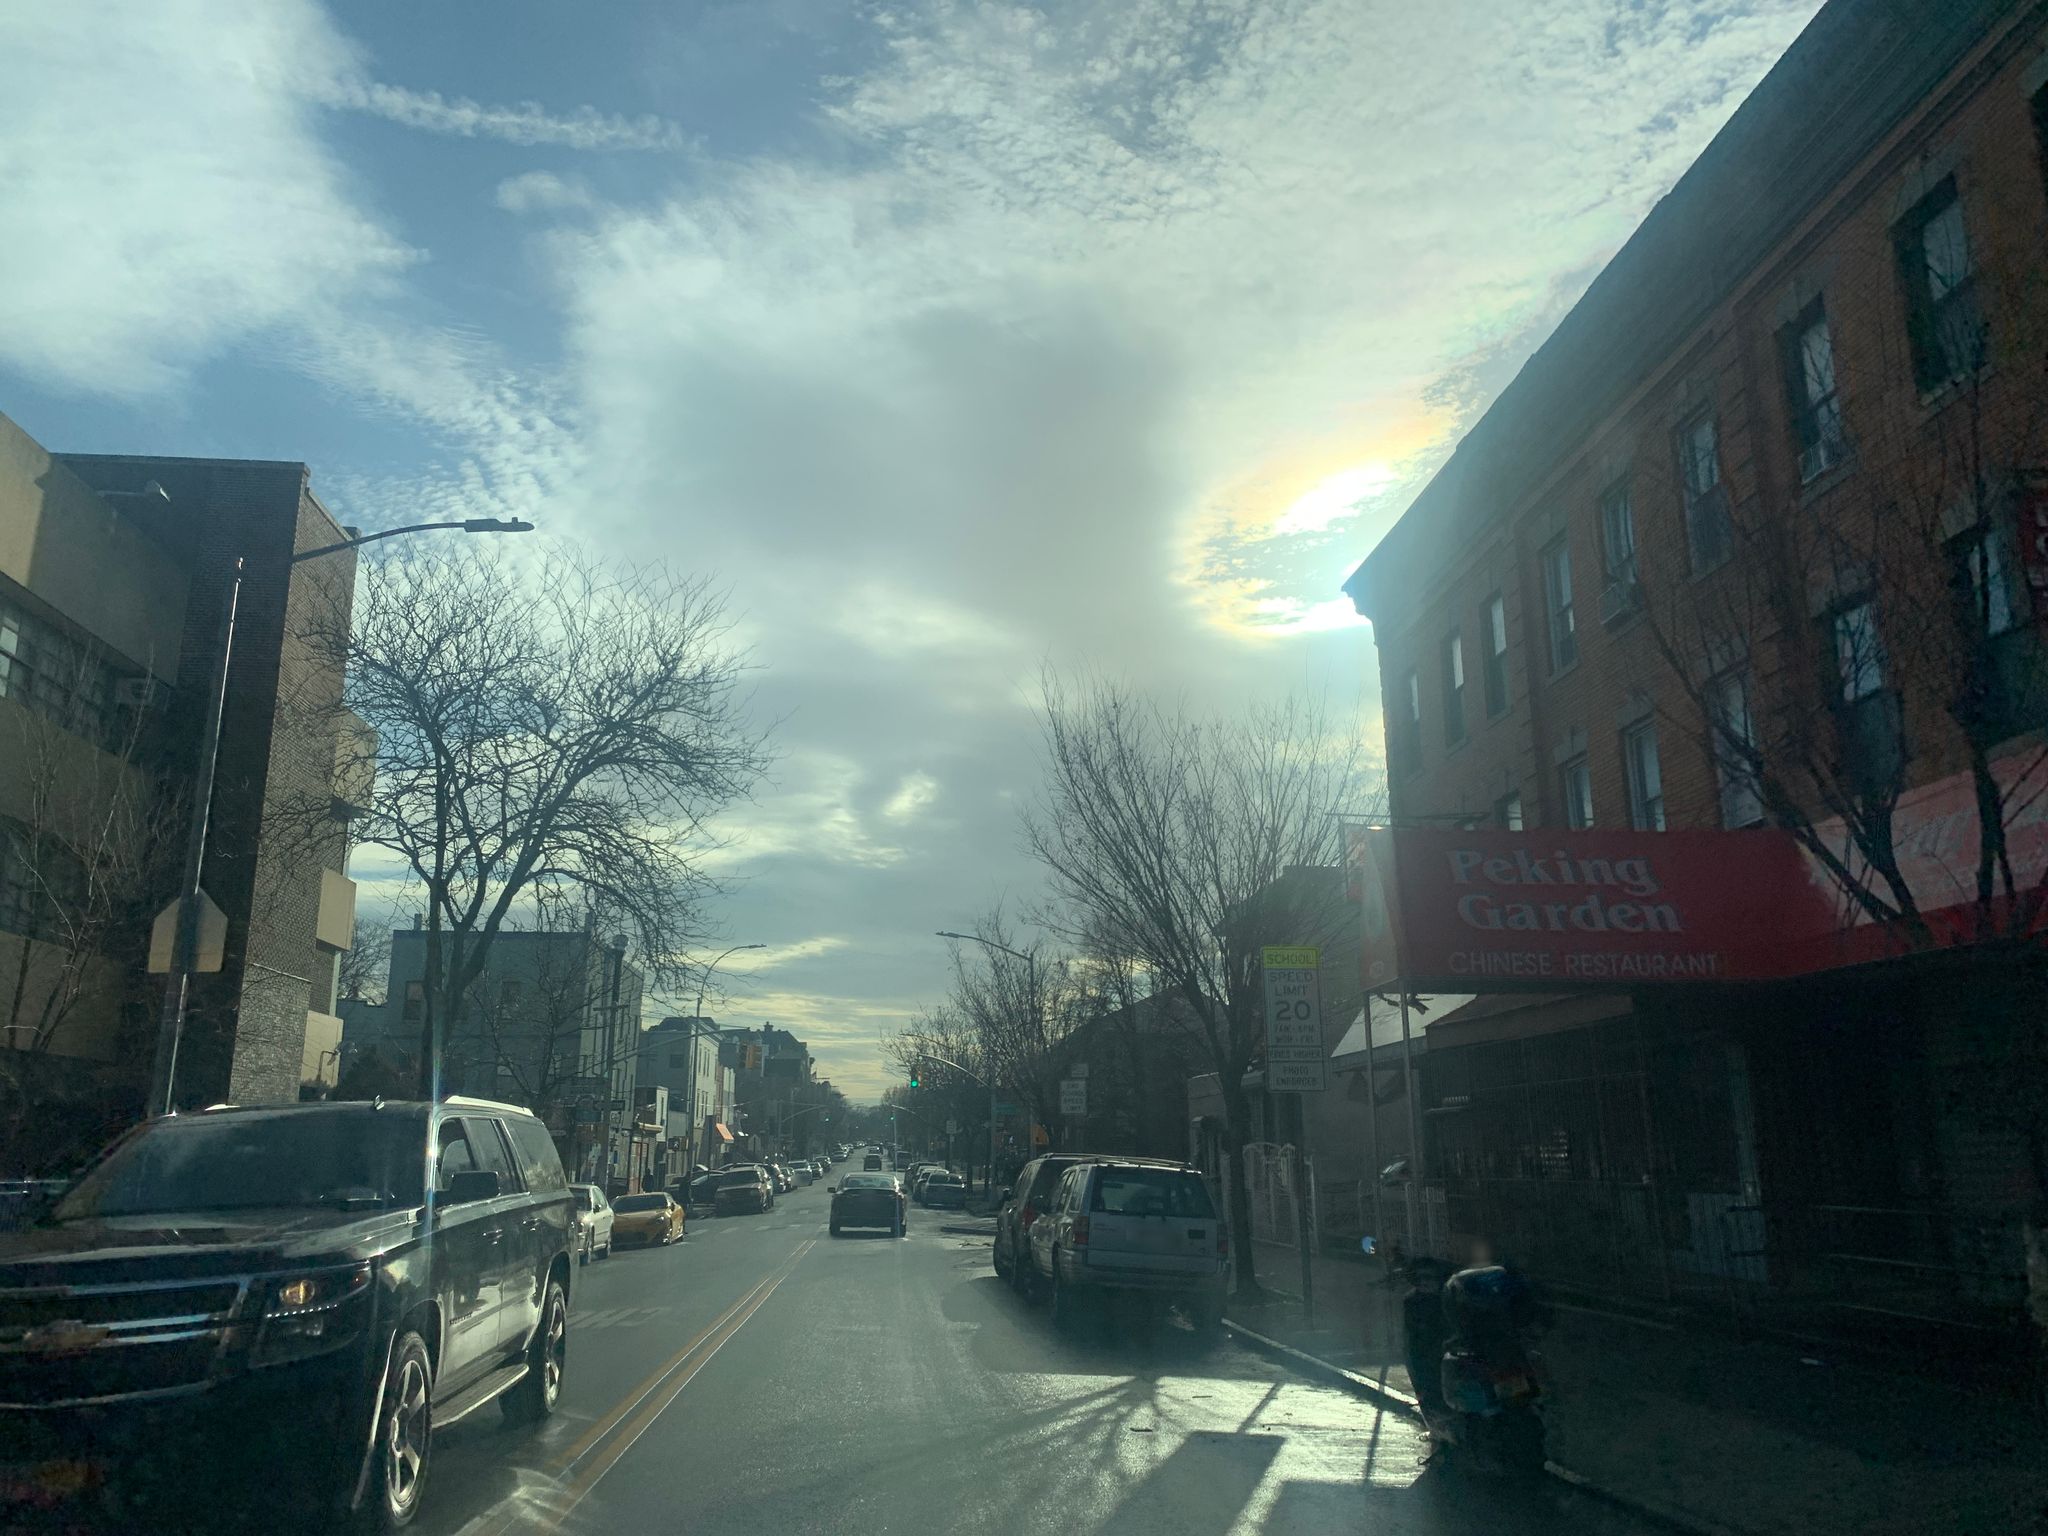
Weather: snowy
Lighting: day
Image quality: good
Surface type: driving surface
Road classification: residential
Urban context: urban centre
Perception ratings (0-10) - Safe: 5.25, Lively: 7.49, Beautiful: 6.15, Boring: 1.48, Depressing: 2.17, Wealthy: 5.43